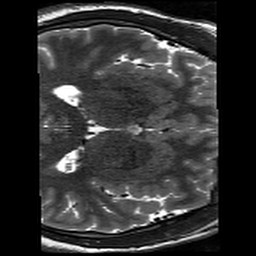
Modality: T2w
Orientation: axial